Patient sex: F
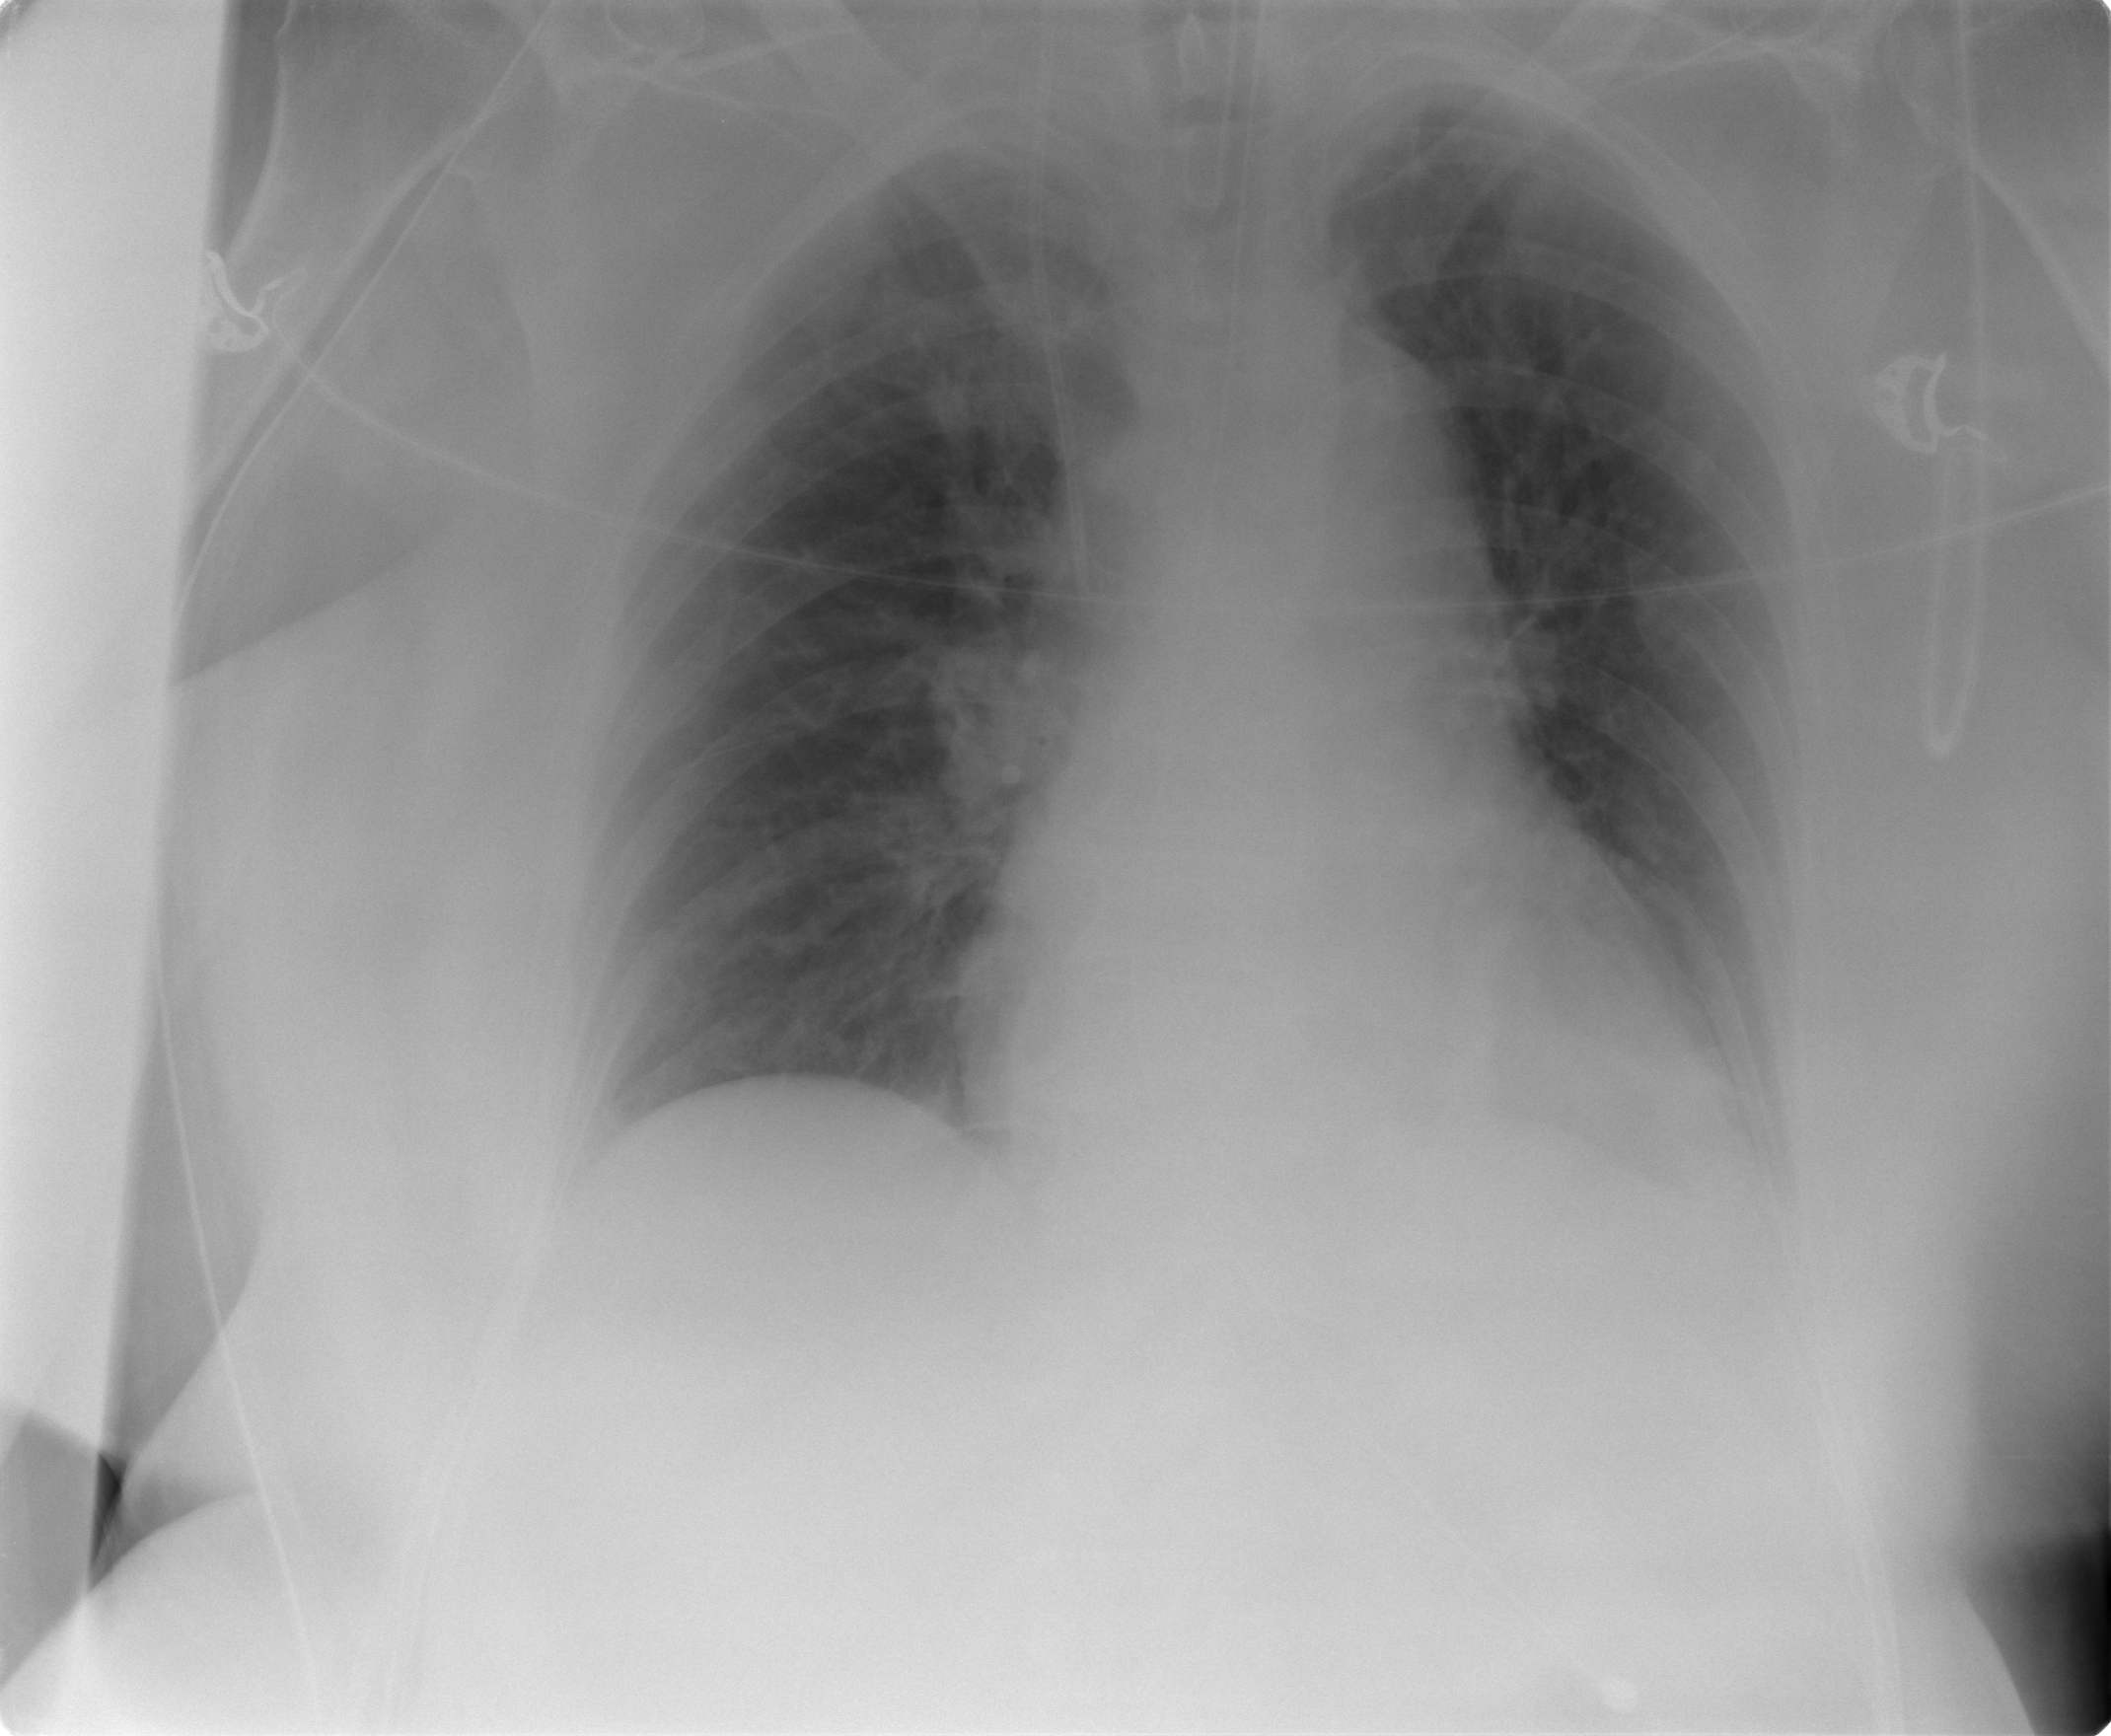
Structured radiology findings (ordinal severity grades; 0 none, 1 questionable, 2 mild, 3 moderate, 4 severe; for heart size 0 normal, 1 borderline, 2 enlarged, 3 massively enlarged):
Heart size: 0
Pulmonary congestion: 0
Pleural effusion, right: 0
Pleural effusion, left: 0
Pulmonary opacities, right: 0
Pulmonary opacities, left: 0
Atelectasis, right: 0
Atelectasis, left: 1